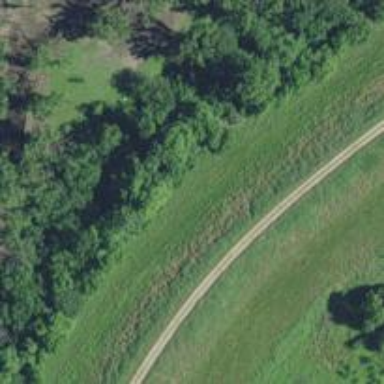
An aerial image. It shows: Track road along levee embankment.